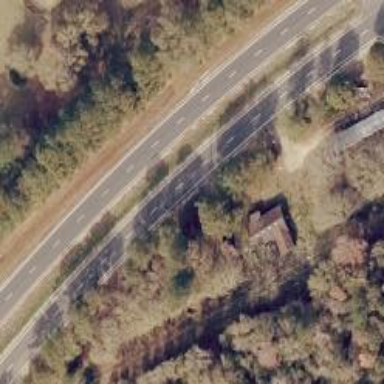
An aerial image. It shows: Primary highway with asphalt surface that includes dual carriageway.